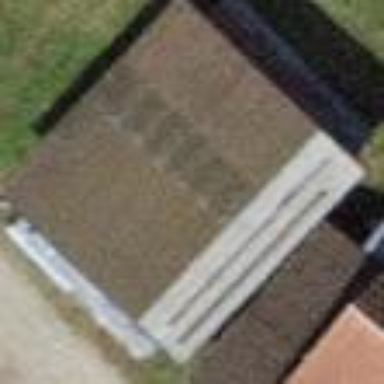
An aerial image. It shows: Shed building.